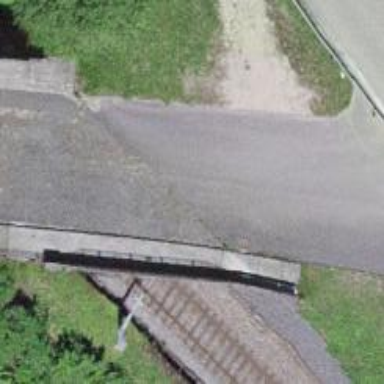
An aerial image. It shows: Driveway bridge over service road.